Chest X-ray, PA view. Patient: 52 years old, sex M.
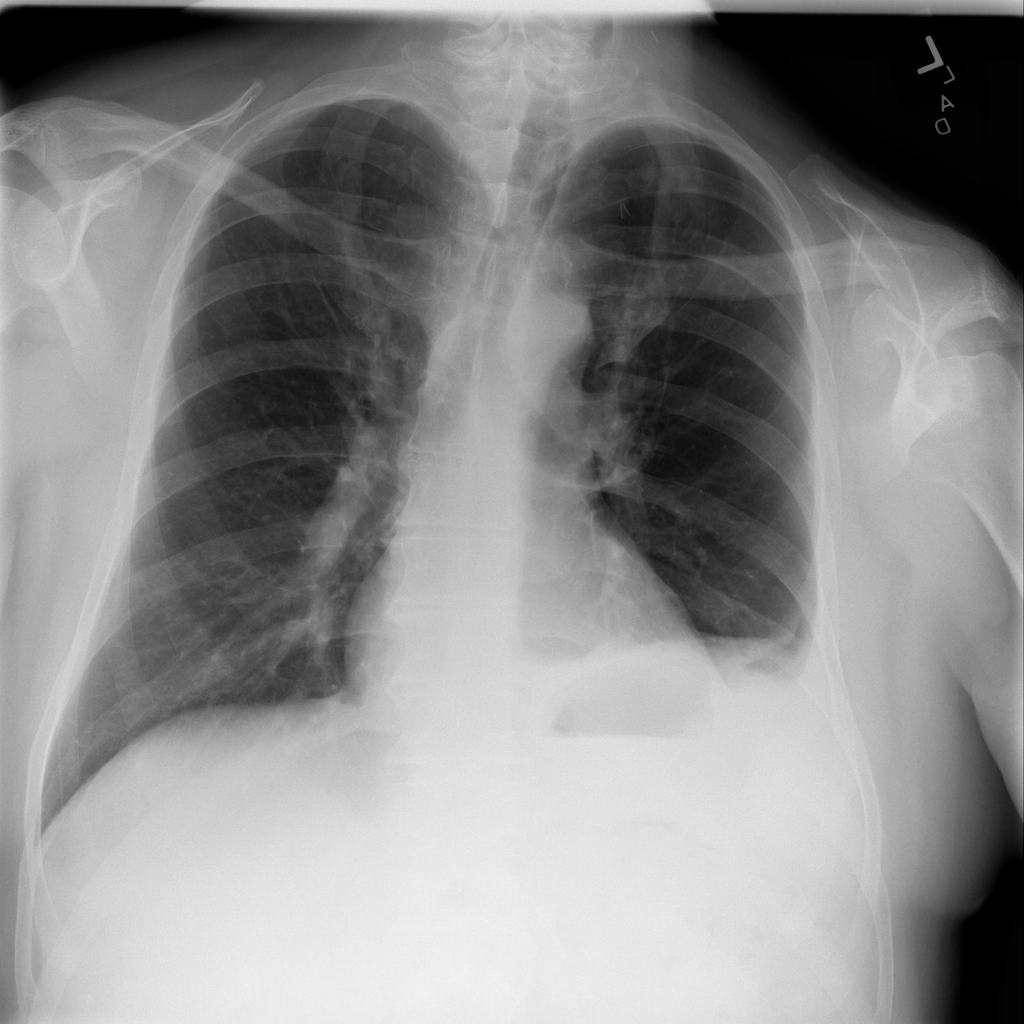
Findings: No Finding